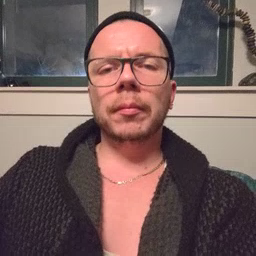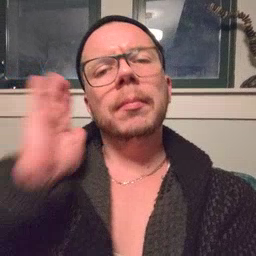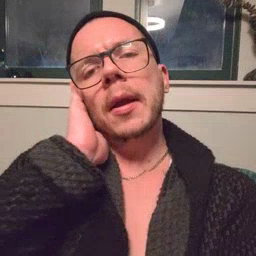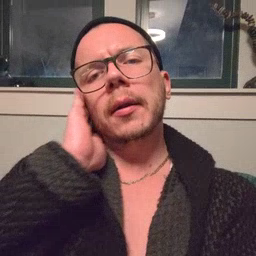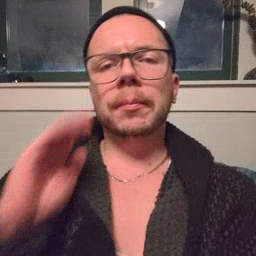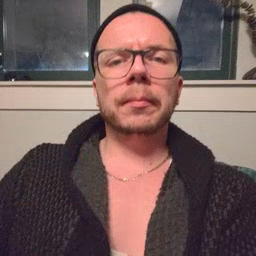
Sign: bed